Field crop: maize
Growth stage: 1
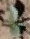
Species: datura